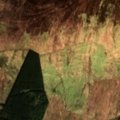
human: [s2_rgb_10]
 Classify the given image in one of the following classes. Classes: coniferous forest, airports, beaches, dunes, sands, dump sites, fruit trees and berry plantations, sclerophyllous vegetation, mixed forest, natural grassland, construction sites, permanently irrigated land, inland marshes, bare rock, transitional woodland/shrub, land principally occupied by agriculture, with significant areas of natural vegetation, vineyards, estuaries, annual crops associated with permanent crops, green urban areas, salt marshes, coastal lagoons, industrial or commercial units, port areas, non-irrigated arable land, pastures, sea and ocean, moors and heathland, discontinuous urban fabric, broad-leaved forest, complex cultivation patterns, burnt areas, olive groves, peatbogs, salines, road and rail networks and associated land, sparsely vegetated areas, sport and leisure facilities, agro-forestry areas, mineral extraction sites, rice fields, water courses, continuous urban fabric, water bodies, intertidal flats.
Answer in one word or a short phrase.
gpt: coniferous forest, natural grassland, moors and heathland, transitional woodland/shrub